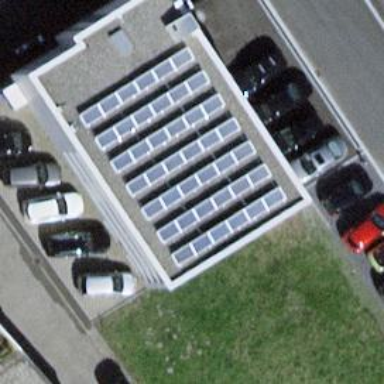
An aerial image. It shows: Small solar photovoltaic panel generator on the roof of building.